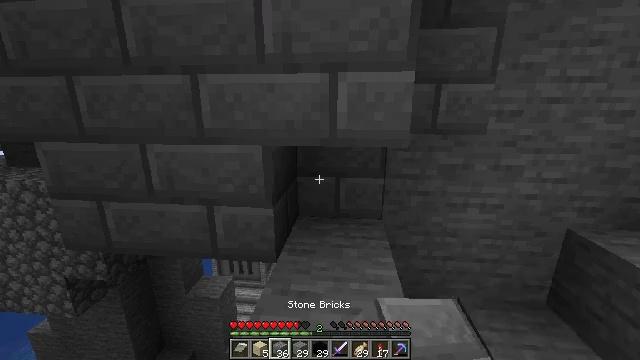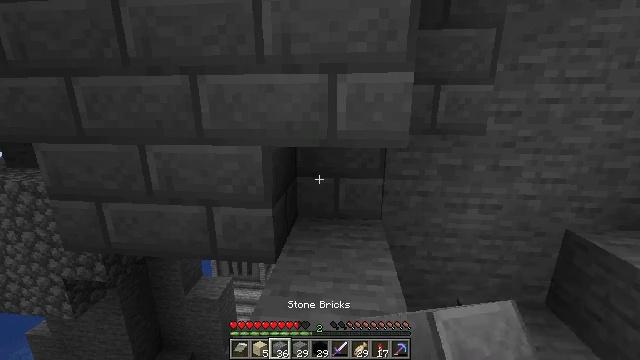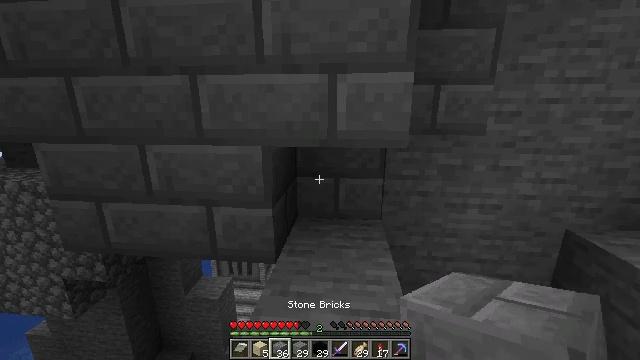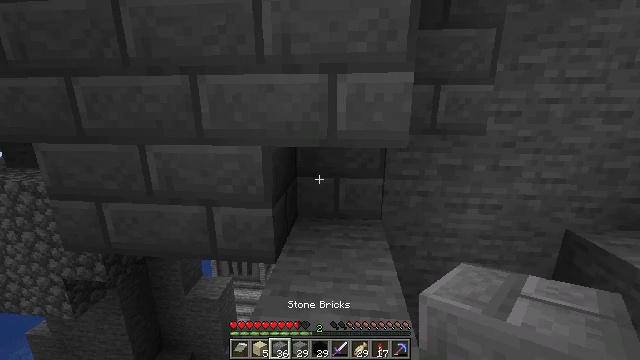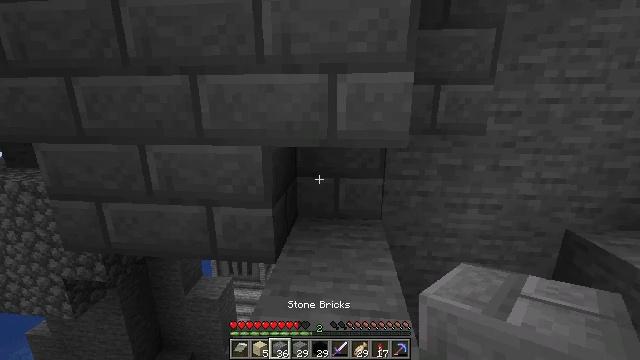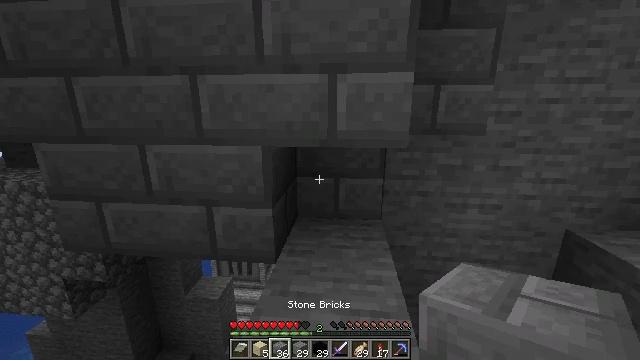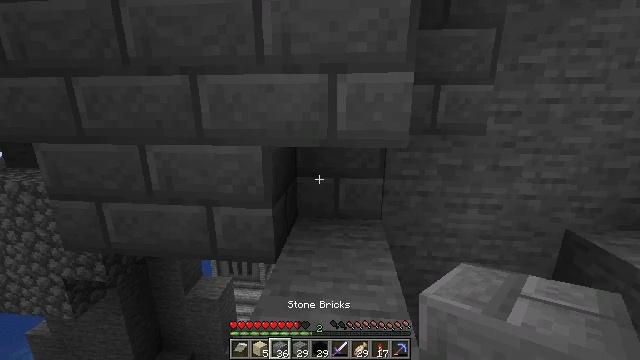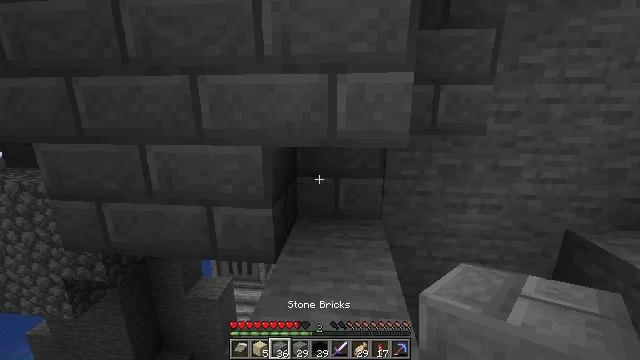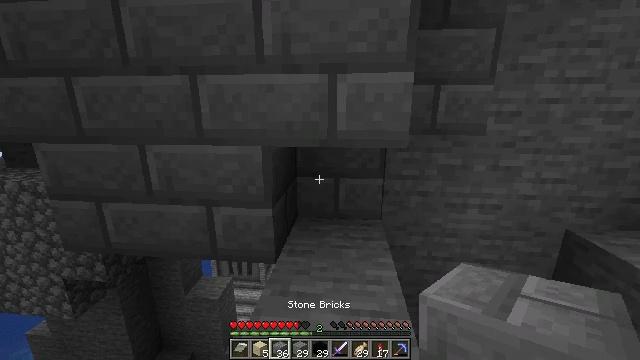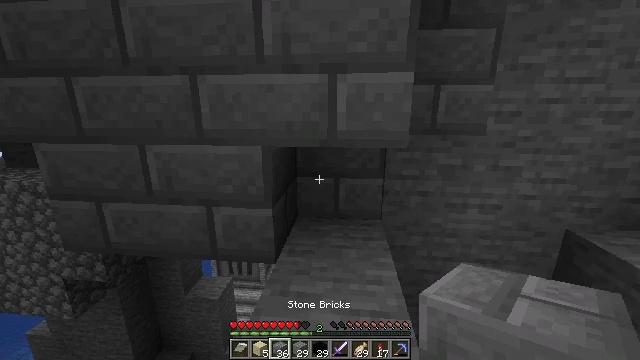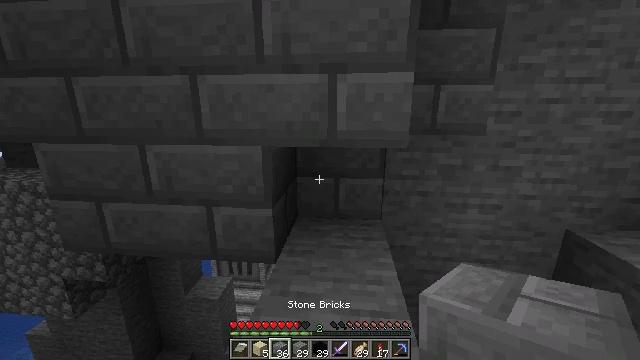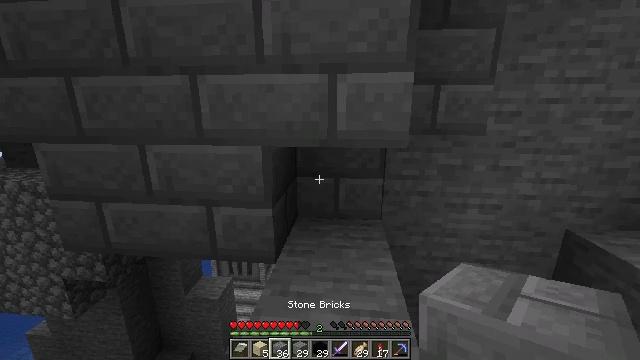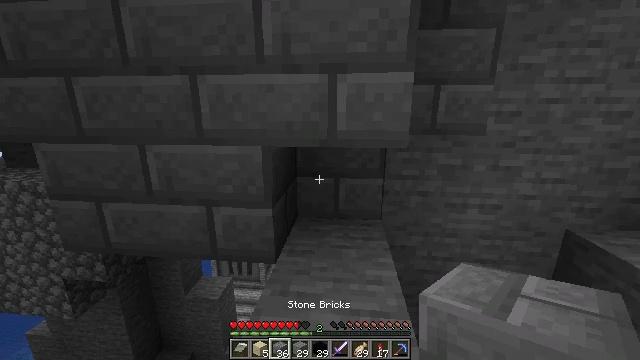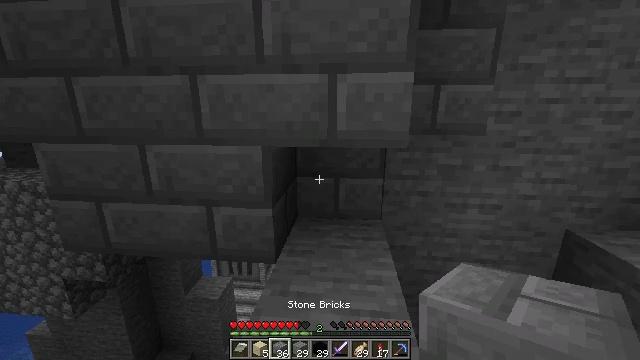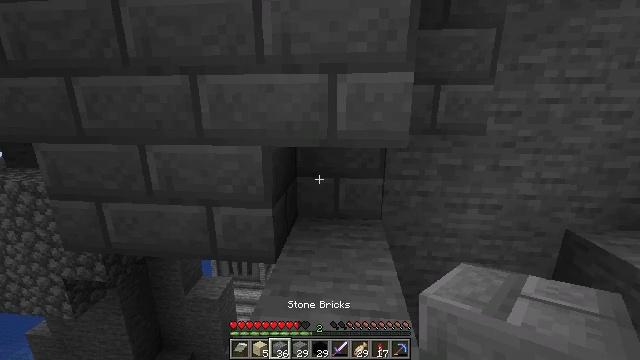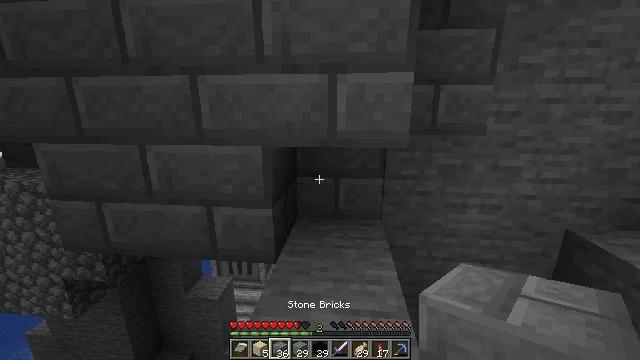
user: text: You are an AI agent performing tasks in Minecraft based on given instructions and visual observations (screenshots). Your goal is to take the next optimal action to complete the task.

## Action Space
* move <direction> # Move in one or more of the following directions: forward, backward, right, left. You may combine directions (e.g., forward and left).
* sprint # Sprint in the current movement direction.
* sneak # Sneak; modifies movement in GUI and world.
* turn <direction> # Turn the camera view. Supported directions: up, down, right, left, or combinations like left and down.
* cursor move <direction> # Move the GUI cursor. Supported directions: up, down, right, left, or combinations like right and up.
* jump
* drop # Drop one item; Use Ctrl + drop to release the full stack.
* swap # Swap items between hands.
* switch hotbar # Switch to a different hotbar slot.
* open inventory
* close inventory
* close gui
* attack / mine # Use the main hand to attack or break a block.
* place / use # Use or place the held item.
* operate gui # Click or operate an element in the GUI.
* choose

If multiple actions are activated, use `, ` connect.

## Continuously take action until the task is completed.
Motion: motion action
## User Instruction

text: Attack the stone bricks to gather materials.
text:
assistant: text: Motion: sneak
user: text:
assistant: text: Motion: sneak
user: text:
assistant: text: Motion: sneak
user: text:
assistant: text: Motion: sneak
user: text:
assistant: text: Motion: sneak
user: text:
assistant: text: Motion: sneak
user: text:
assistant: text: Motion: sneak
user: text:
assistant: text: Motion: sneak
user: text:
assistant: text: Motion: sneak
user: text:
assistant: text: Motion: sneak
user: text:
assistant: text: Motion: sneak
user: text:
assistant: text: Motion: sneak
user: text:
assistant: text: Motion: sneak
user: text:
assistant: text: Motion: sneak
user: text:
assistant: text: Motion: sneak
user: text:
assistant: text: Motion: sneak
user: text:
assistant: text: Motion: sneak
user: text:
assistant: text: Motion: sneak
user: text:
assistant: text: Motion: sneak
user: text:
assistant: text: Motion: sneak
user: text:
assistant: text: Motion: sneak
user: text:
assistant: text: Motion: sneak
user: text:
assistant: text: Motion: sneak
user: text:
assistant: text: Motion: sneak
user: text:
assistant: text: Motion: sneak
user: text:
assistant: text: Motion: sneak
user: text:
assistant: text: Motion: sneak
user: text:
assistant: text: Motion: sneak
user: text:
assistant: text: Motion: sneak
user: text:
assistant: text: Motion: sneak